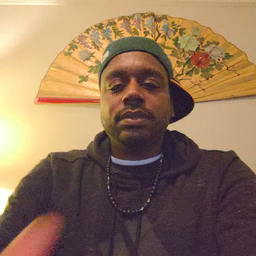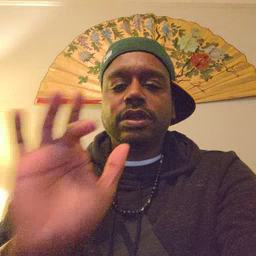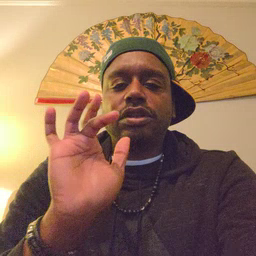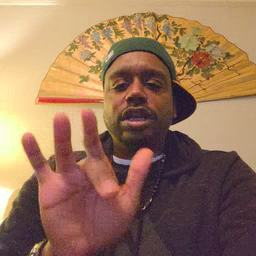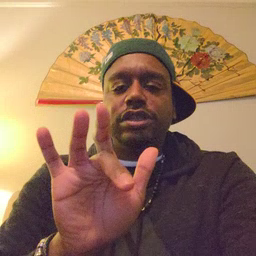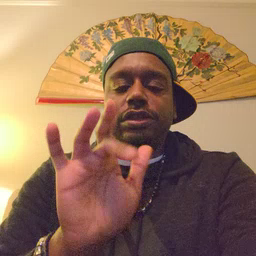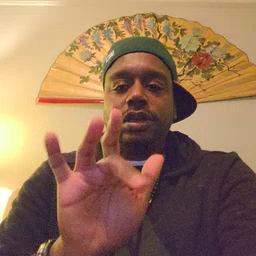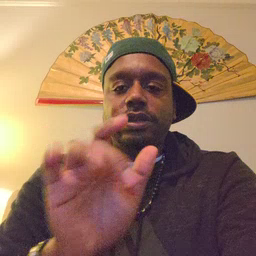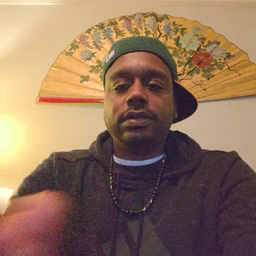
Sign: touch